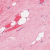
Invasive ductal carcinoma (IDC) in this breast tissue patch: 0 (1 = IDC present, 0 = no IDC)